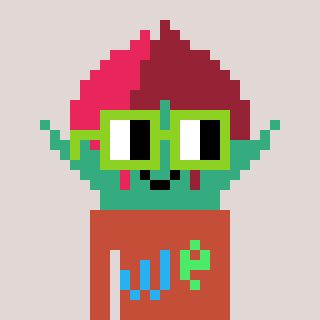
a pixel art character with square light green glasses, a rosebud-shaped head and a rust-colored body on a warm background